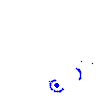
Particle: electron